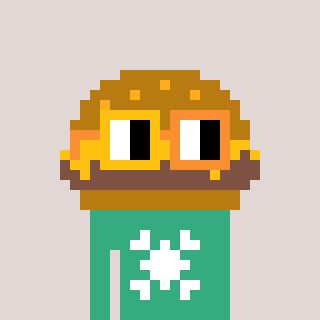
a pixel art character with square yellow and orange glasses, a burger-shaped head and a teal-colored body on a warm background